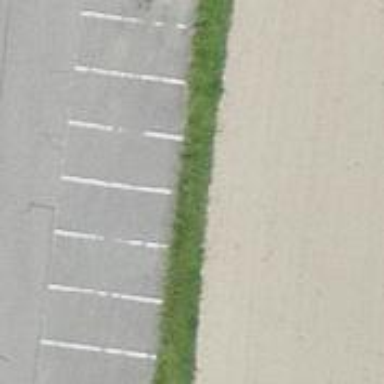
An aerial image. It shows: Street side parking area.